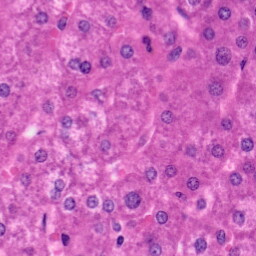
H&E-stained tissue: Liver